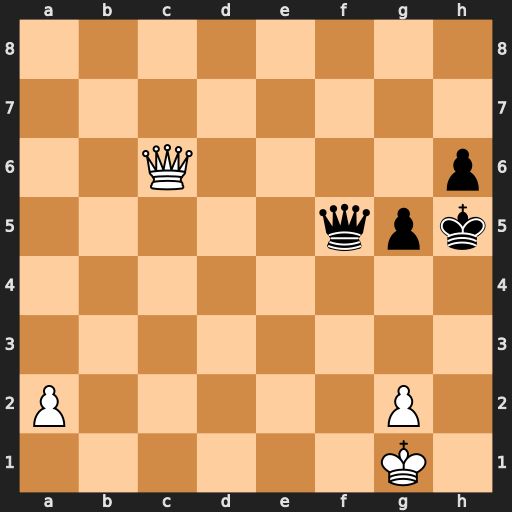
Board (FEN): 8/8/2Q4p/5qpk/8/8/P5P1/6K1
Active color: w
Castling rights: -
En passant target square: -
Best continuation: Qf3+ Kg6 Qxf5+